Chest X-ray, PA view. Patient: 69 years old, sex M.
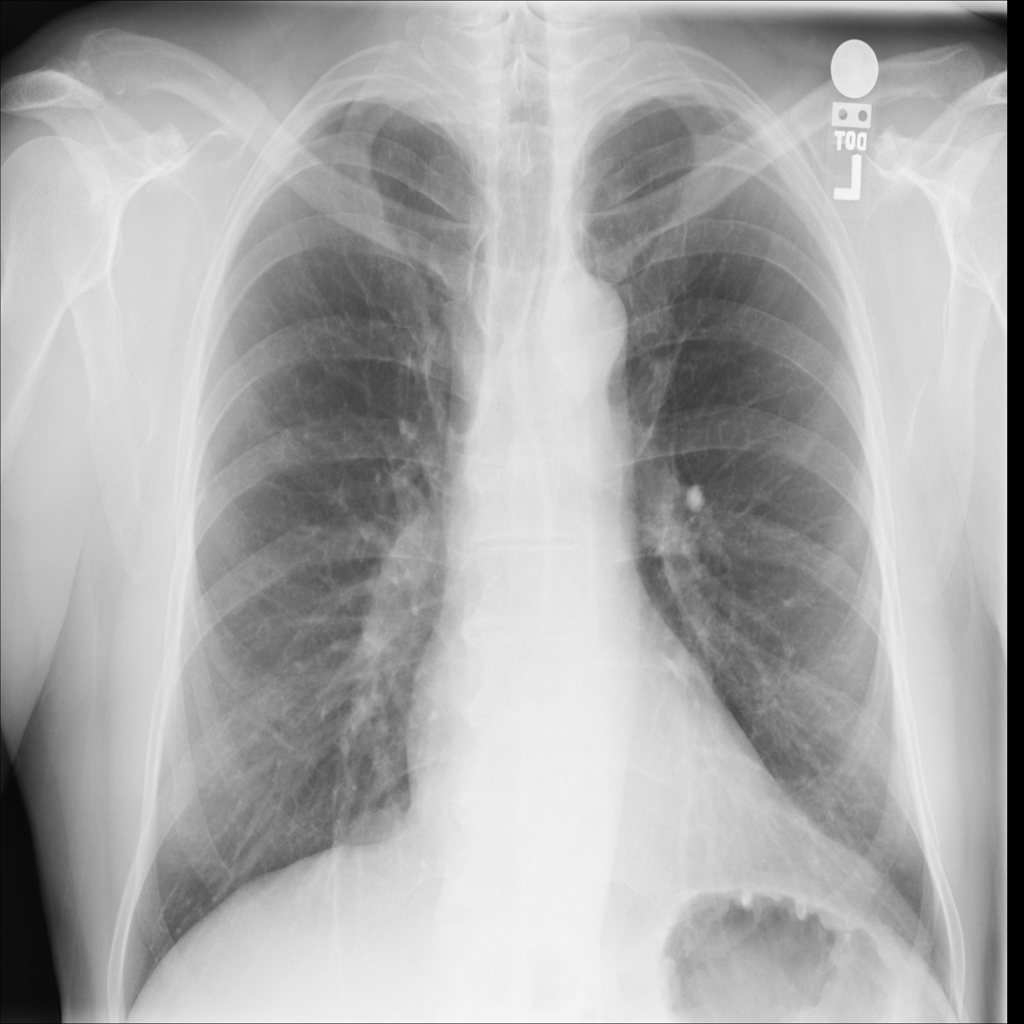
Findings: No Finding